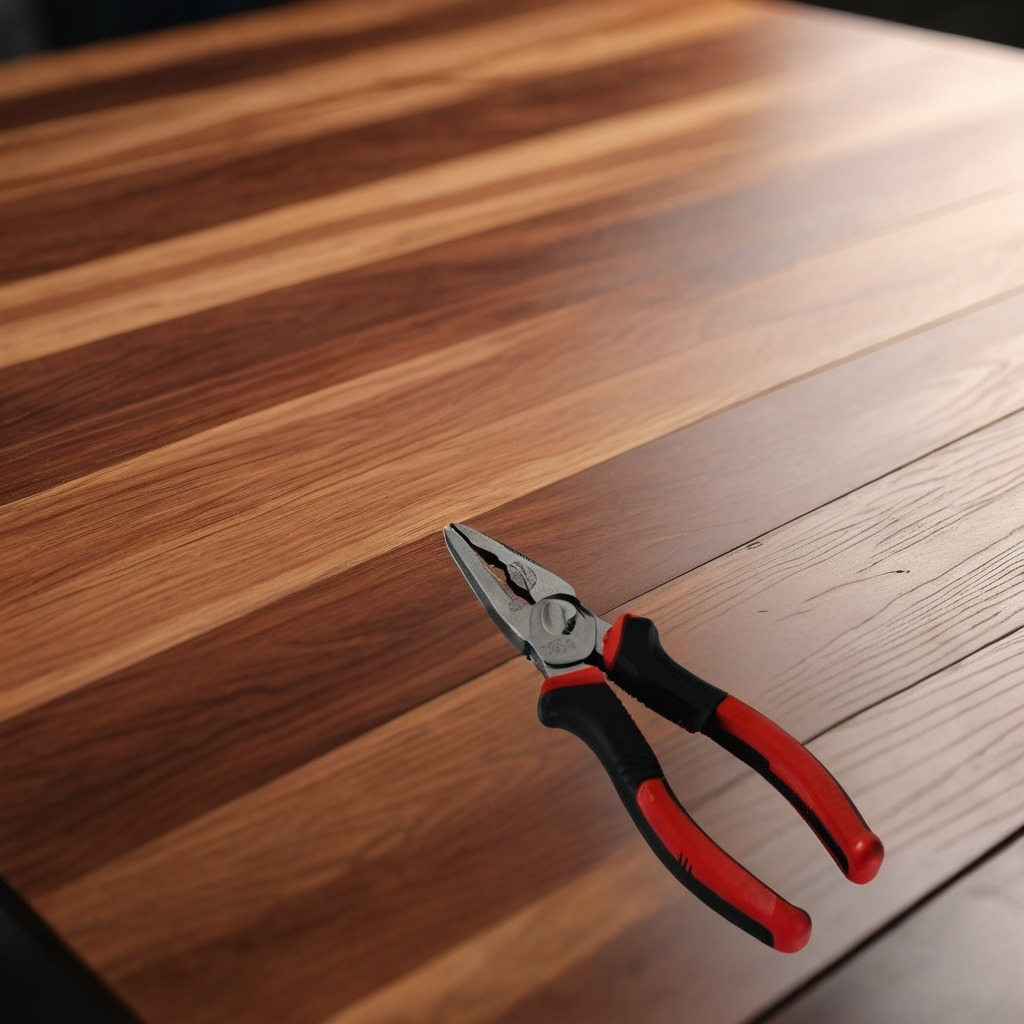
A plier is lying on the wooden table.